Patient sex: M
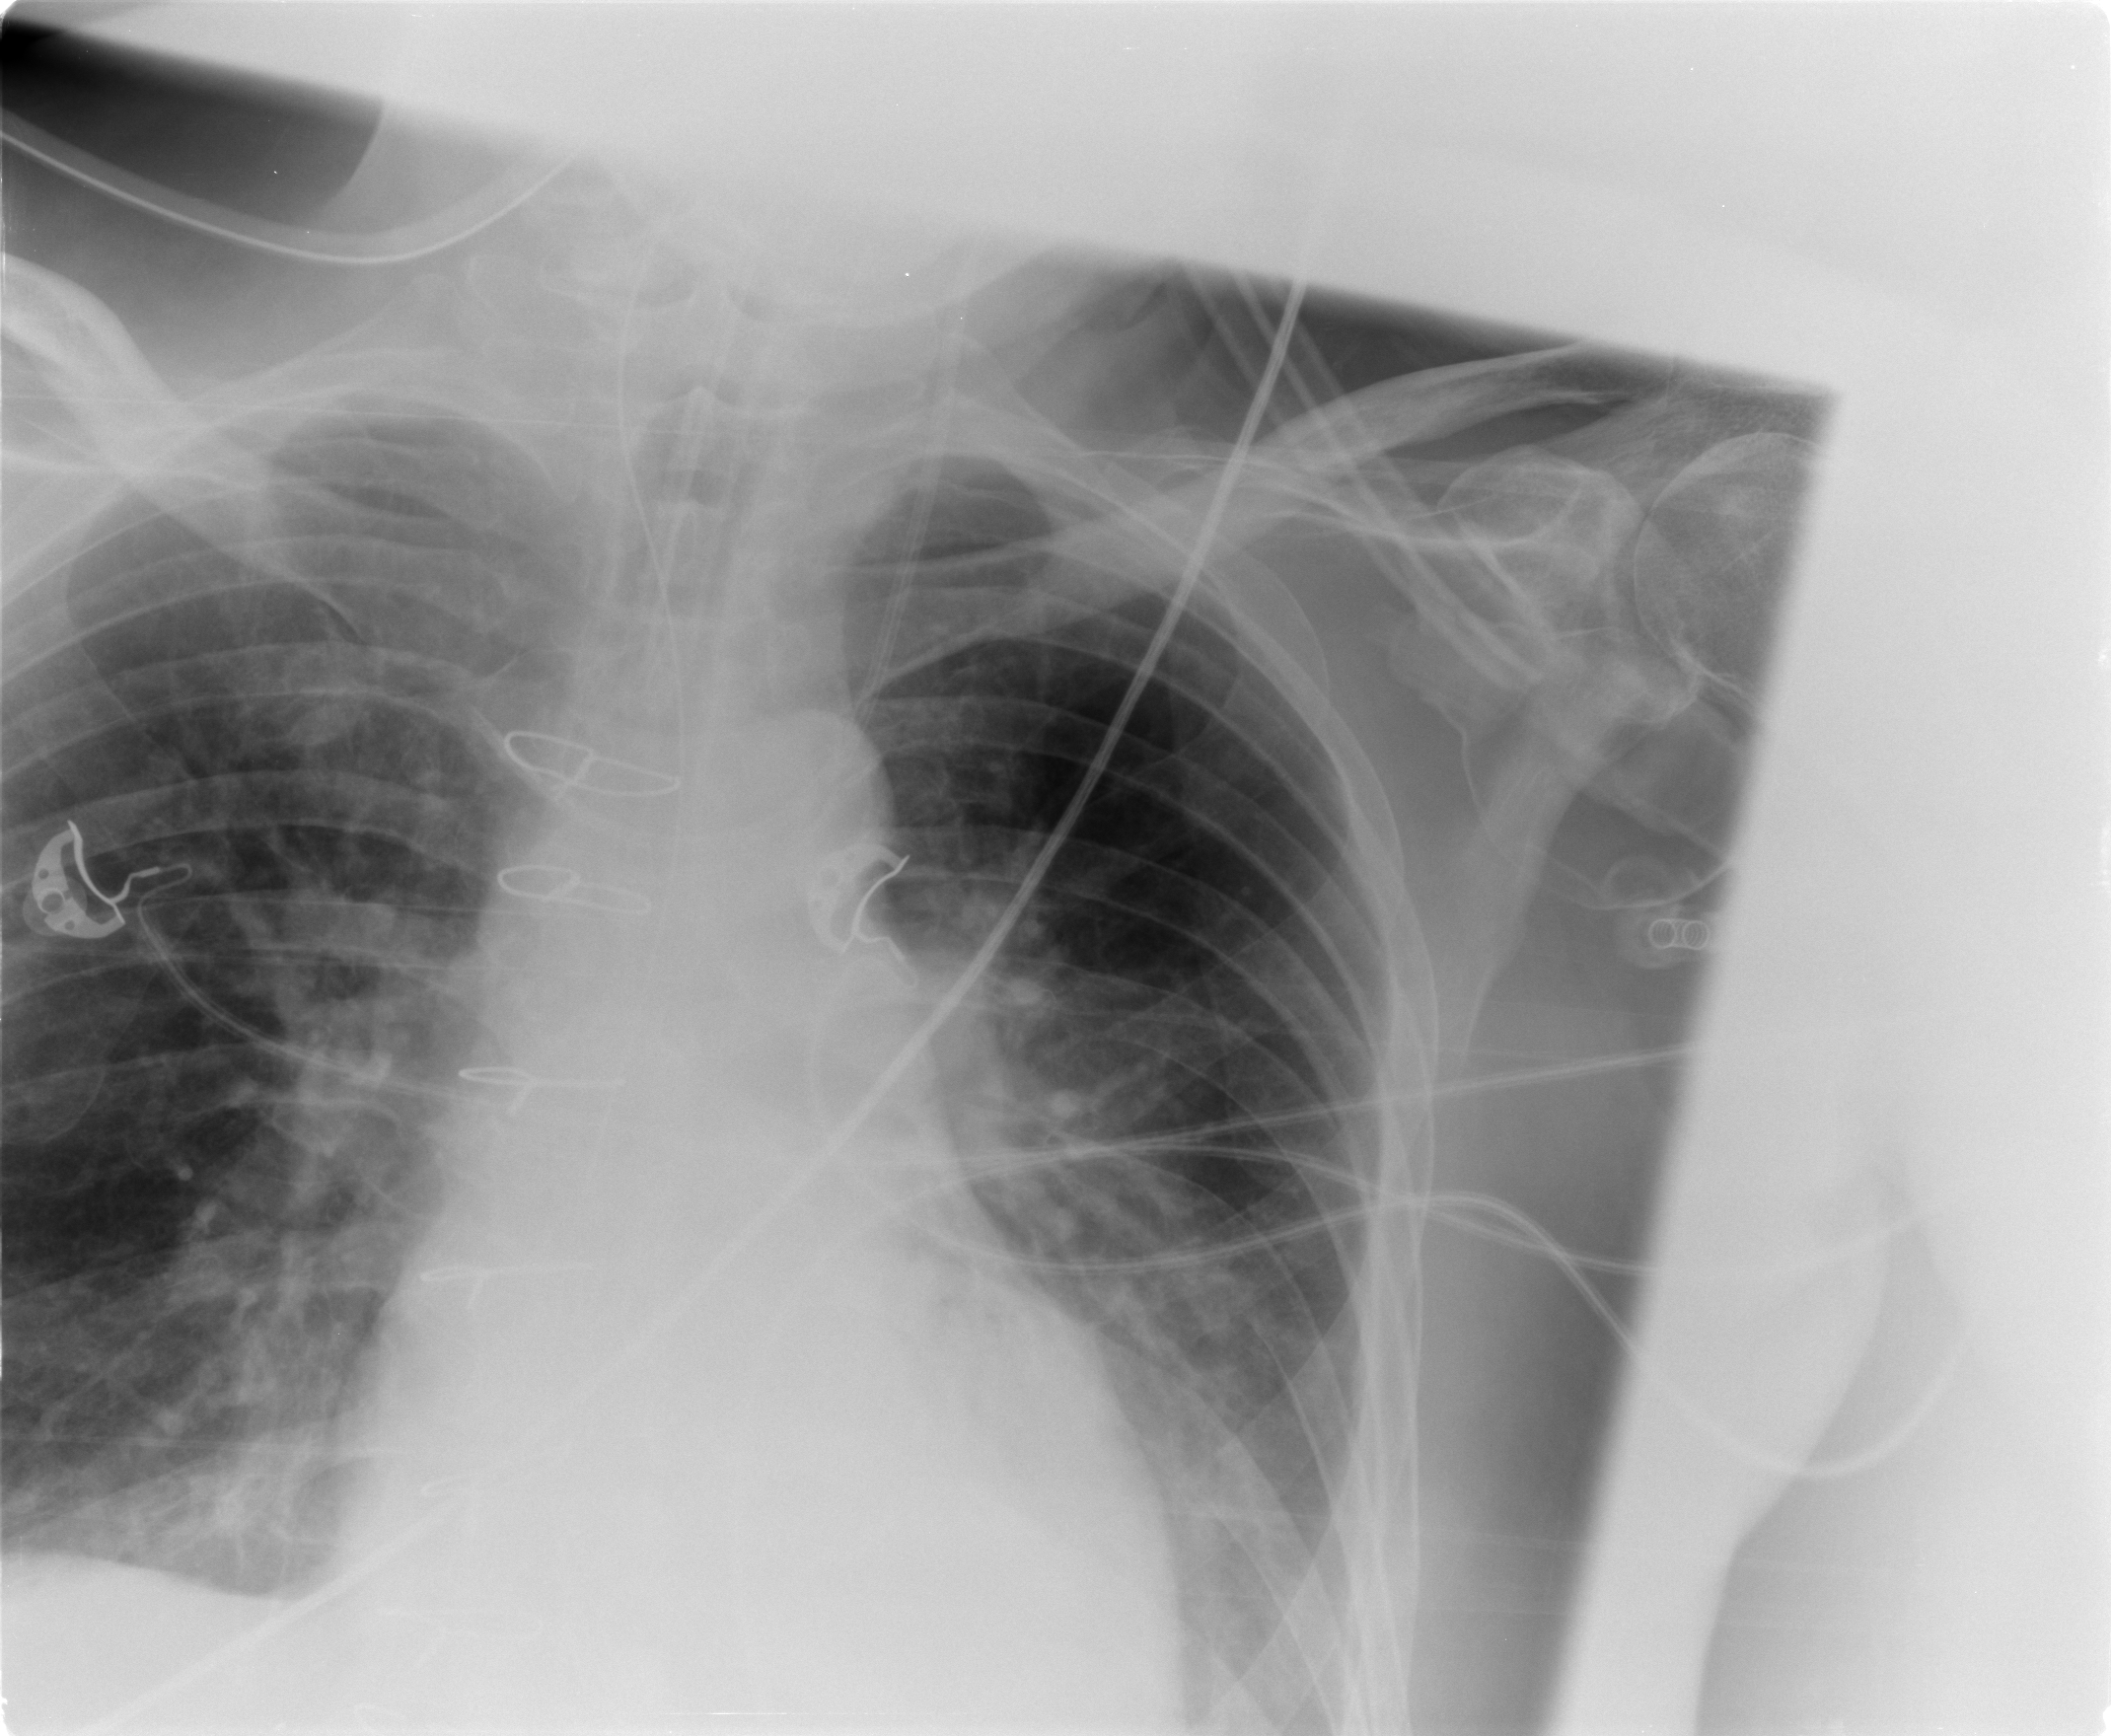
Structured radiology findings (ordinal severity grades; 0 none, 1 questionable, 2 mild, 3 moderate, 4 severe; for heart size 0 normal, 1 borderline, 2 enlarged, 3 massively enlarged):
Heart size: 0
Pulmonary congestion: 0
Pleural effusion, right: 0
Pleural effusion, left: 0
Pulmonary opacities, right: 0
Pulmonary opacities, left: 2
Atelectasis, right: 2
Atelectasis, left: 0